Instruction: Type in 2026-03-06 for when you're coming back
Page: home
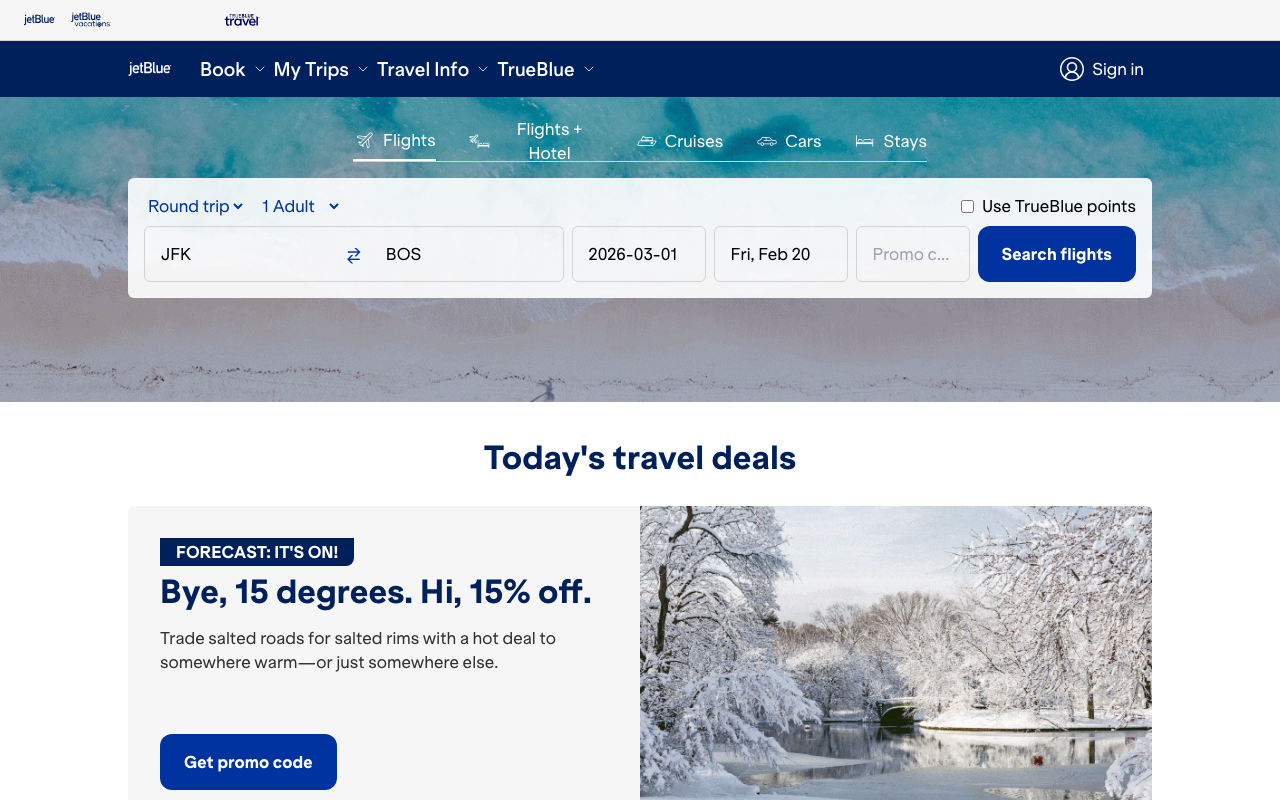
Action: type